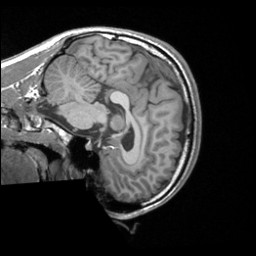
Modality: T1w
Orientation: sagittal
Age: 19
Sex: male
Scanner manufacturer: siemens
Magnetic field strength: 3 T
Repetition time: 1.9 s
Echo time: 0.00226 s